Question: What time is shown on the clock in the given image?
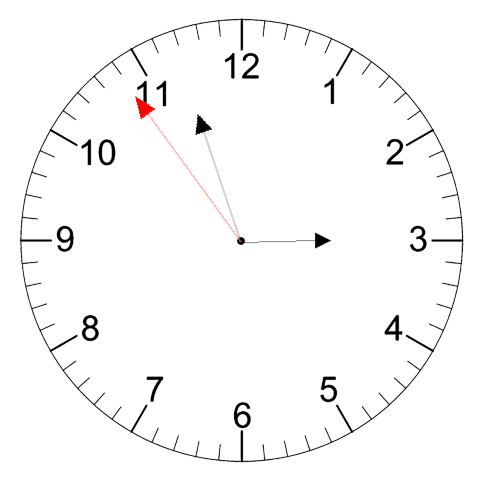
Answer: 02:56:54